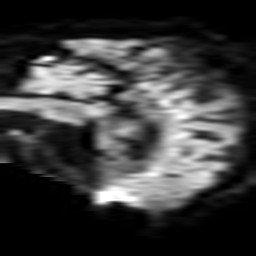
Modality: TRACE
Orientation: sagittal
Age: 54
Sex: male
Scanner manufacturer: philips
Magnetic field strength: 3 T
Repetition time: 3.078 s
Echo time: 0.076 s